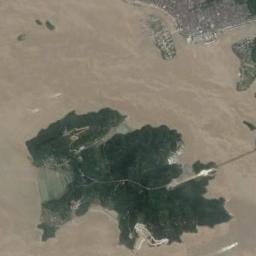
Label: island